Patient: sex M, age 67
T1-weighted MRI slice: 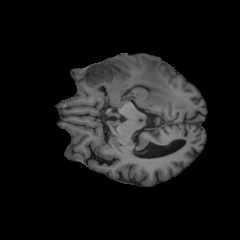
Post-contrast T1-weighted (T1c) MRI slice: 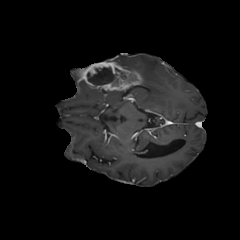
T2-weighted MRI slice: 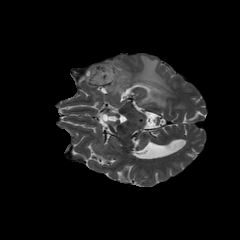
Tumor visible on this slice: yes
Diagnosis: Glioblastoma, IDH-wildtype
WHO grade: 4